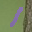
Label: 1